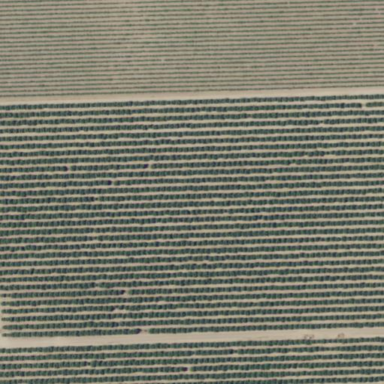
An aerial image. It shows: Vineyard with grape crops.